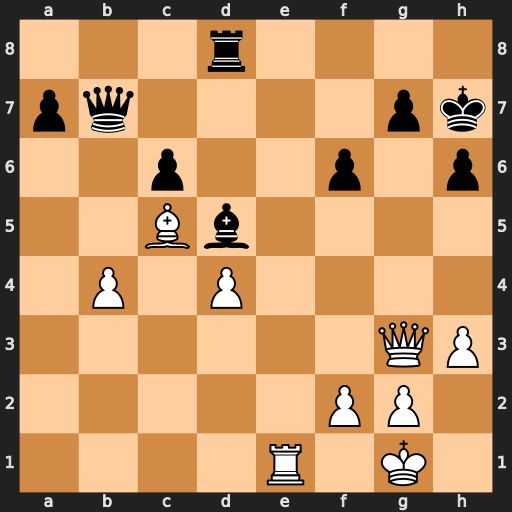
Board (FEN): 3r4/pq4pk/2p2p1p/2Bb4/1P1P4/6QP/5PP1/4R1K1
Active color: w
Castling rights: -
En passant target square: -
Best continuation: Re7 Qxe7 Bxe7